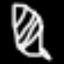
Label: leaf